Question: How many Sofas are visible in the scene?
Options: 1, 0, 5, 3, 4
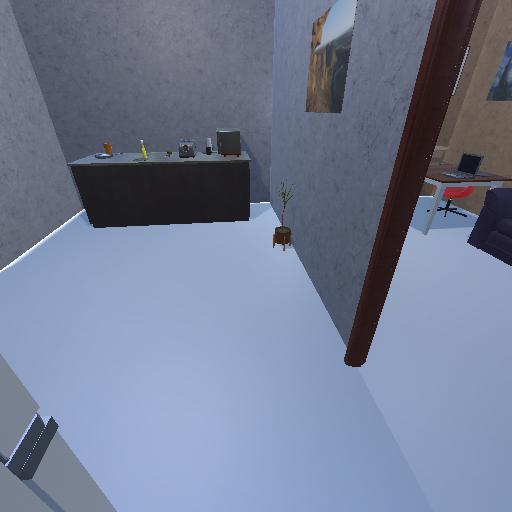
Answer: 1